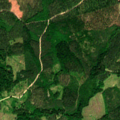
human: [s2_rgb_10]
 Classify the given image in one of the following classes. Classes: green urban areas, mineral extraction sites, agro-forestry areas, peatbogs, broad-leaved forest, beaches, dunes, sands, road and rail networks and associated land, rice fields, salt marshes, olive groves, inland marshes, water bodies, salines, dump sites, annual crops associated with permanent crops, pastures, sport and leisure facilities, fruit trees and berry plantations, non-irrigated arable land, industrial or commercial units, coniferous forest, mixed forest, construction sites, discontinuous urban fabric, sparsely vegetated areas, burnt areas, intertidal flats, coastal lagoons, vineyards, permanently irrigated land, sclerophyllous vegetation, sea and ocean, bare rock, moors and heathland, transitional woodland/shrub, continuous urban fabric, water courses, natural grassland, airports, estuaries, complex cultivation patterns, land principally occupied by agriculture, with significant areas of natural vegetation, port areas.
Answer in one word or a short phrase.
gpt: coniferous forest, transitional woodland/shrub